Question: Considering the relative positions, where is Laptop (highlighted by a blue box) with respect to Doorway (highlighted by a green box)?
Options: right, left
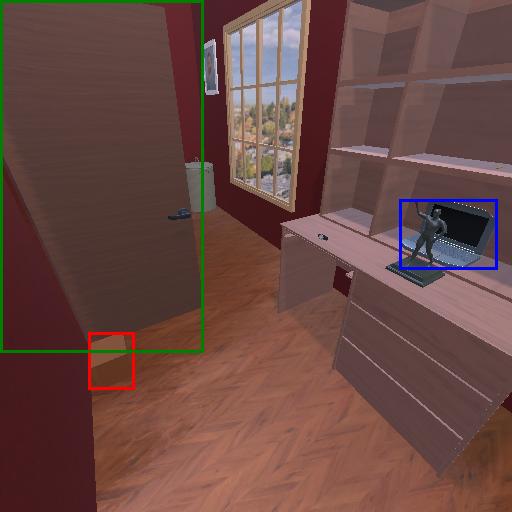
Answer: right